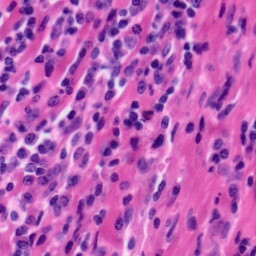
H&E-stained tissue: Tonsil